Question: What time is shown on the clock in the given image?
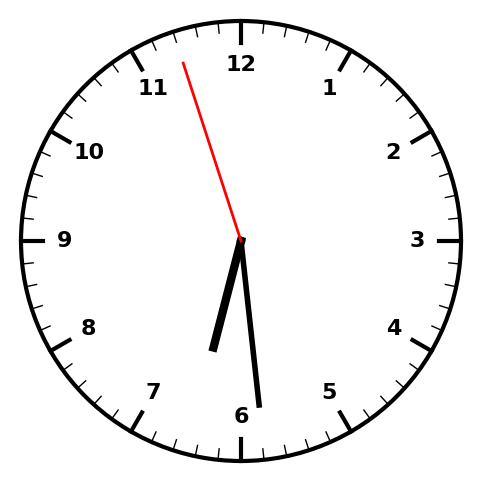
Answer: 06:28:57